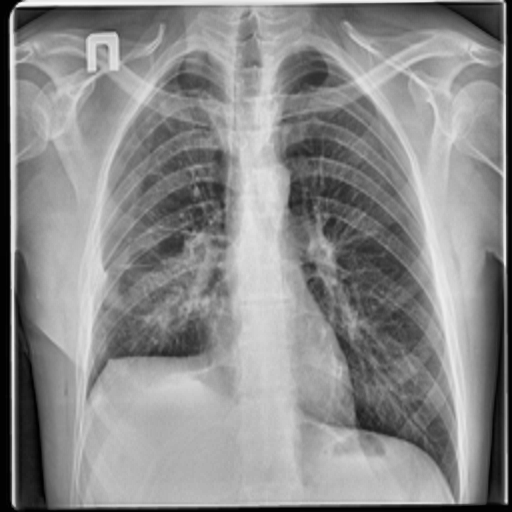
Finding: TUBERCULOSIS